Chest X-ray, PA view. Patient: 34 years old, sex F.
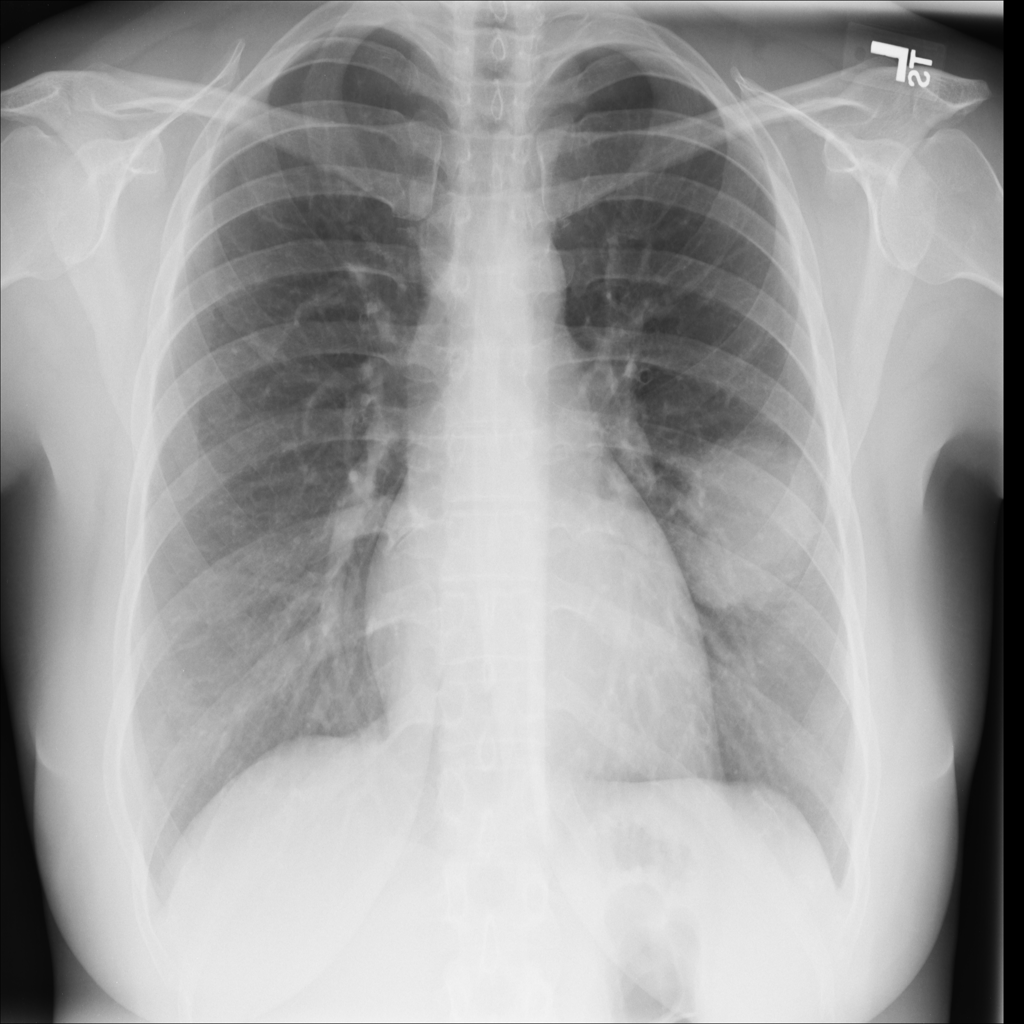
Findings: Mass